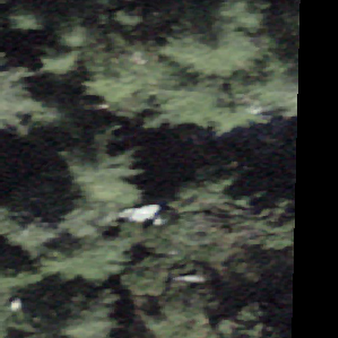
Label: other